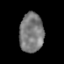
Tissue: prostate
Cell type: T cells
Senescence score: 0.3568
Nuclear area (px): 923
Mean DAPI intensity: 123.228